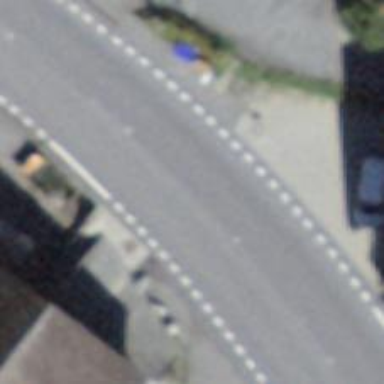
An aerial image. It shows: Secondary road with asphalt surface.